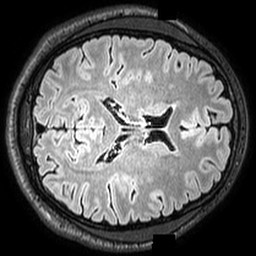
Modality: T2w
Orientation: axial
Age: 24
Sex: male
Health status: healthy
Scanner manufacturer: philips
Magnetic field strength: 3 T
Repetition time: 5 s
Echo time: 0.2872 s